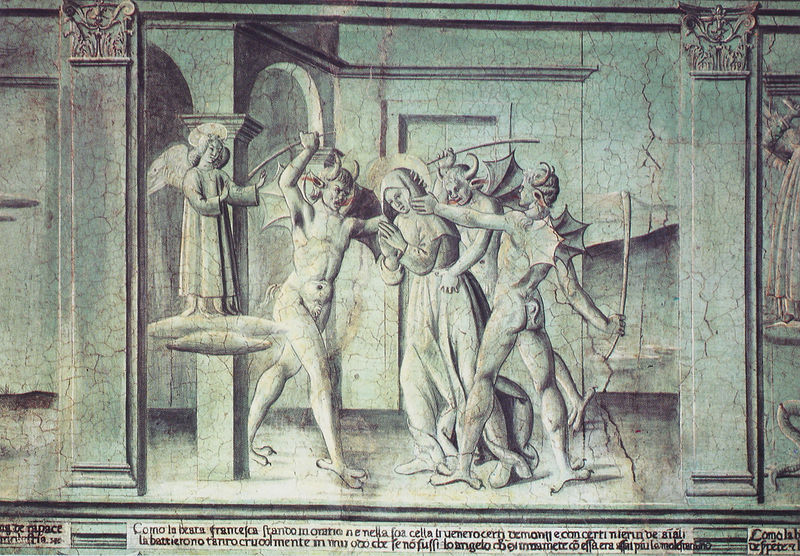
Titel: Rom, Monastero di Tor de’ Specchi, Fresken
Künstler: Benozzo Gozzoli
Standort: Rom, Via del Teatro di Marcello, Monastero di Tor de’ Specchi  (EU - I - Latium)
Schlagwörter: flügel, gemälde, menschen, frau, pfeiler, raum, zeichnung, schleier, wolke, wand, faru, stein, kirche, gewand, stock, engel, schwanz, relief, schrift, bogen, grisaille, pilaster, wandgemälde, halle, religion, jungfrau, strafe, stöcke, waffe, beten, gebet, dämon, kapitell, verführung, heiligenschein, nimbus, teufel, versuchung, heilige, hörner, maria, betend, bitte, schlagen, satan, christentum, legende, dämonen, klaue, latein, korinthische kapitelle, heilgenschein, täufel, hörnder, bedroht